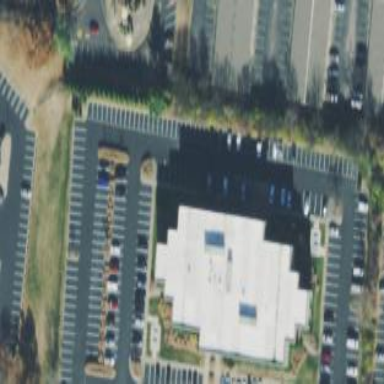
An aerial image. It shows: Parking aisle designated as service road.